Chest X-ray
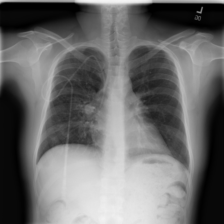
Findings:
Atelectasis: negative
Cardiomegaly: negative
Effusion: negative
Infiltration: positive
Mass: negative
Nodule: positive
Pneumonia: negative
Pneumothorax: negative
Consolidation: negative
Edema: negative
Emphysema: negative
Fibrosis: negative
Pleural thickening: negative
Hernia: negative